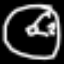
Label: clock